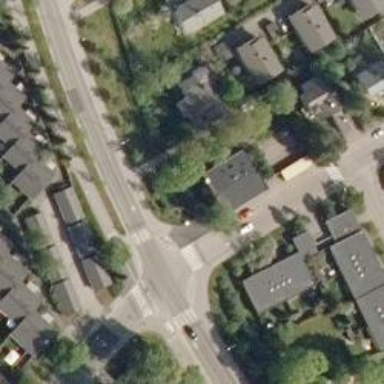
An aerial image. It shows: Uncontrolled road crossing.